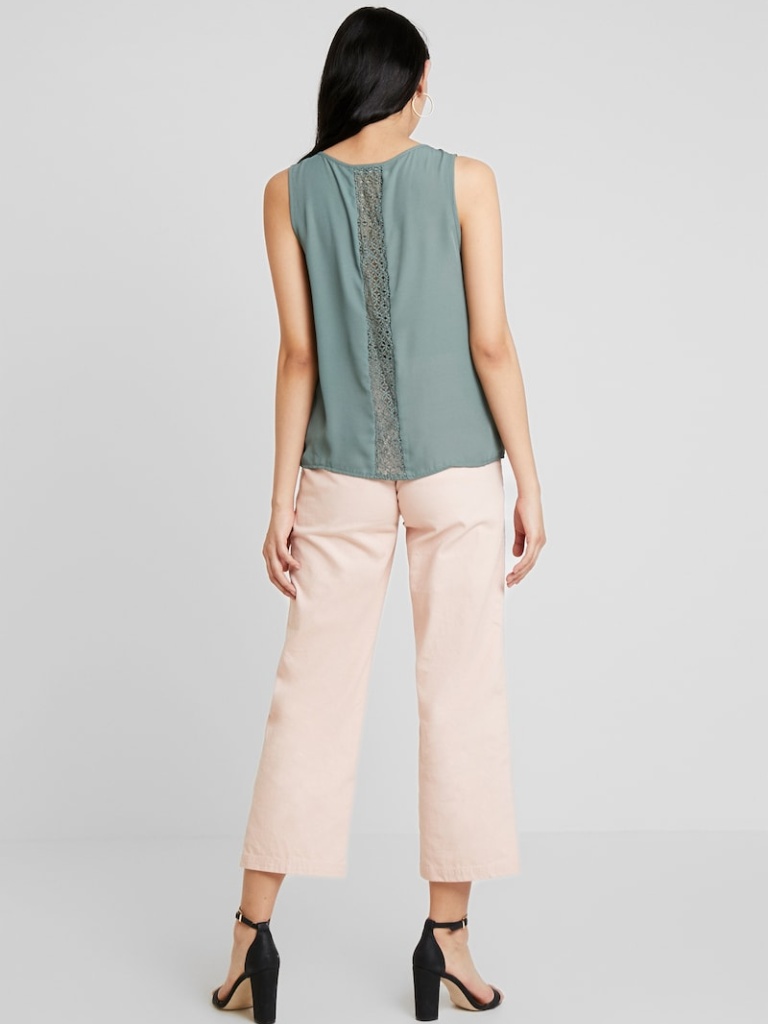
chiffon relaxed sleeveless hip length Untucked crew blouse